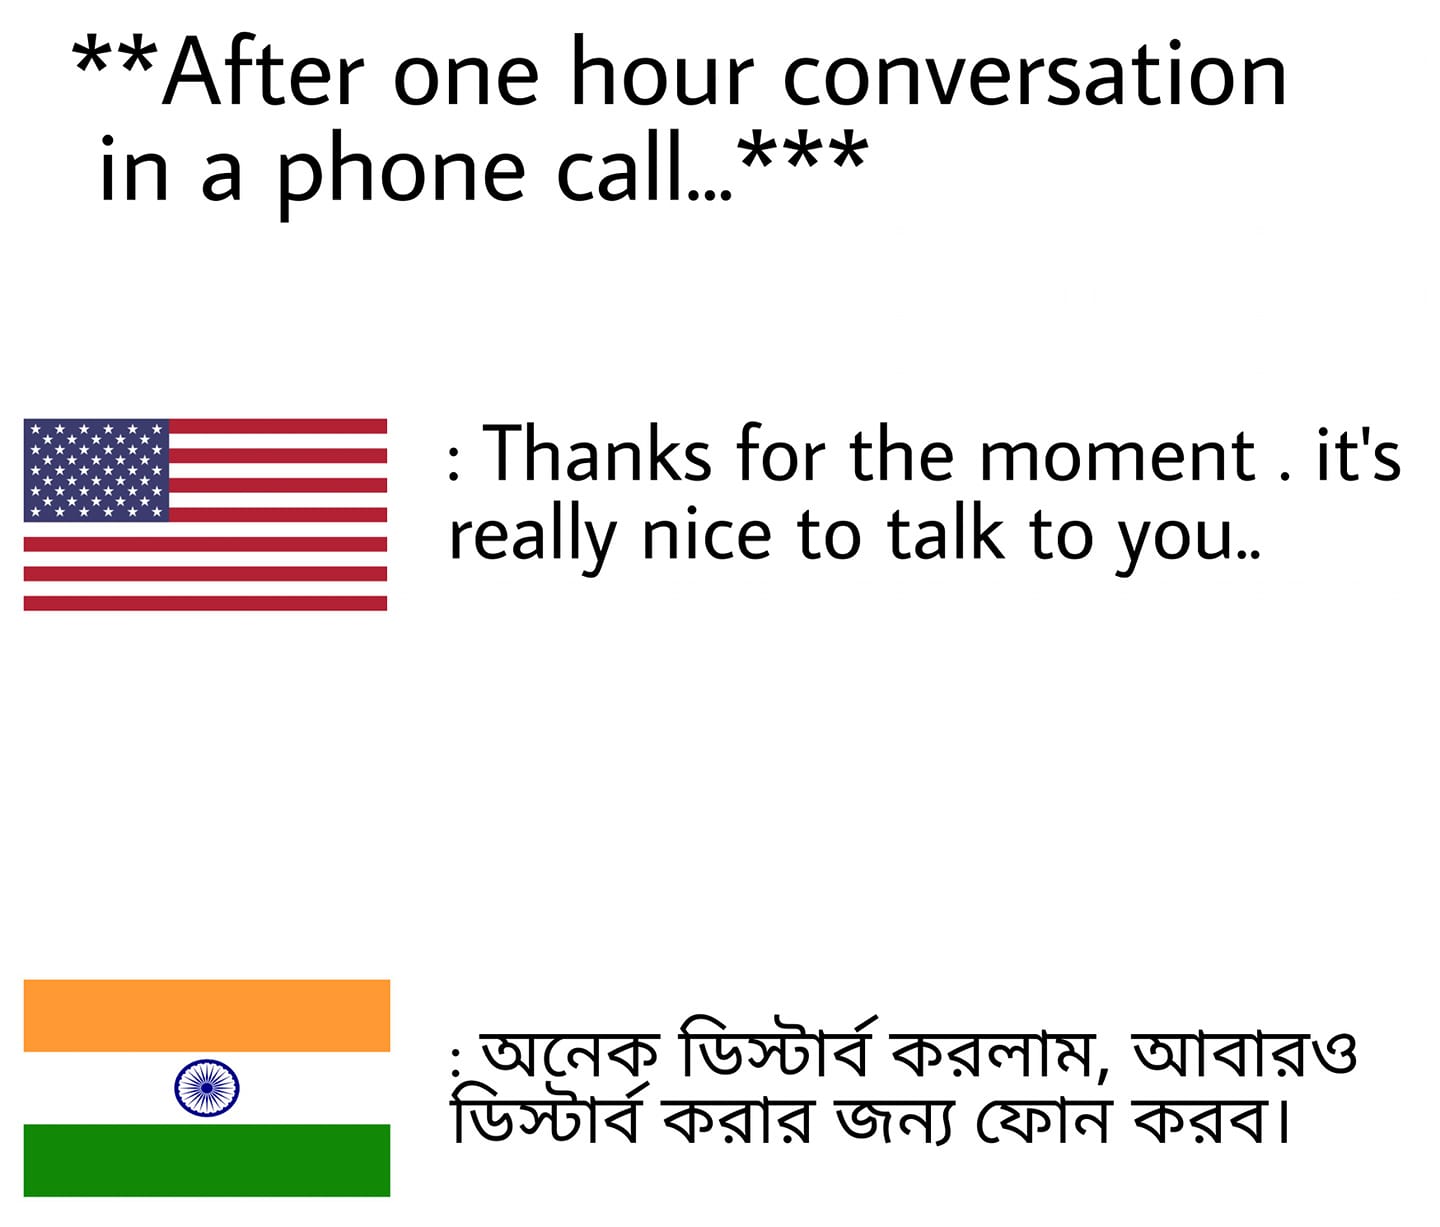
Caption: ** After one hour conversation in a phone call...***   Thanks for the momoent . it's really nice to talk to you...  অনেক ডিস্টার্ব করলাম , আবারও ডিস্টার্ব করার জন্য ফোন করব ।
Label: non-hate